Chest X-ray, PA view. Patient: 47 years old, sex F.
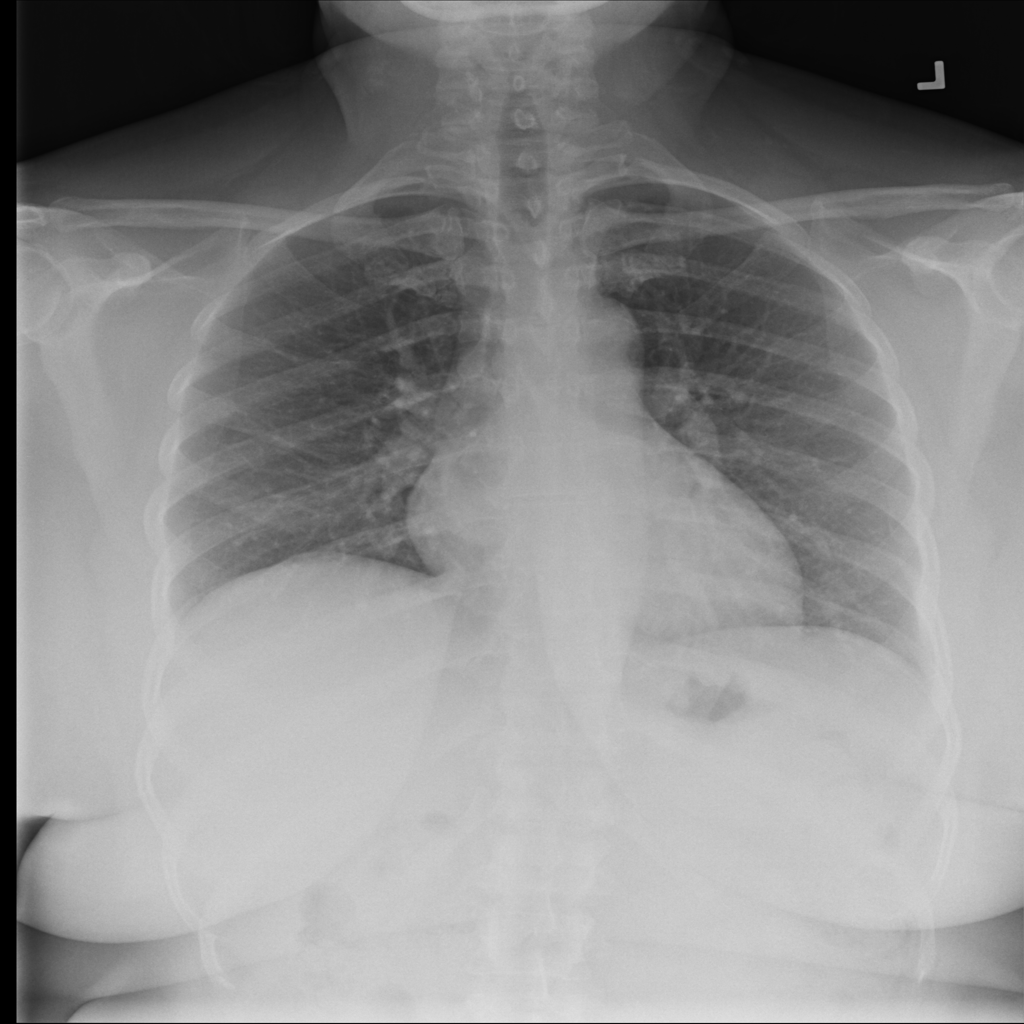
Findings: No Finding